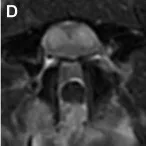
Serial MRI and neuropathology of Case 2. On transverse images, the SEM-like phenotype appears as bilaterally symmetric T2W hyperintense.
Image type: radiology (mri)